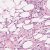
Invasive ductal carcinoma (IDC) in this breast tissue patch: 0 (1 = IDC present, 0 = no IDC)